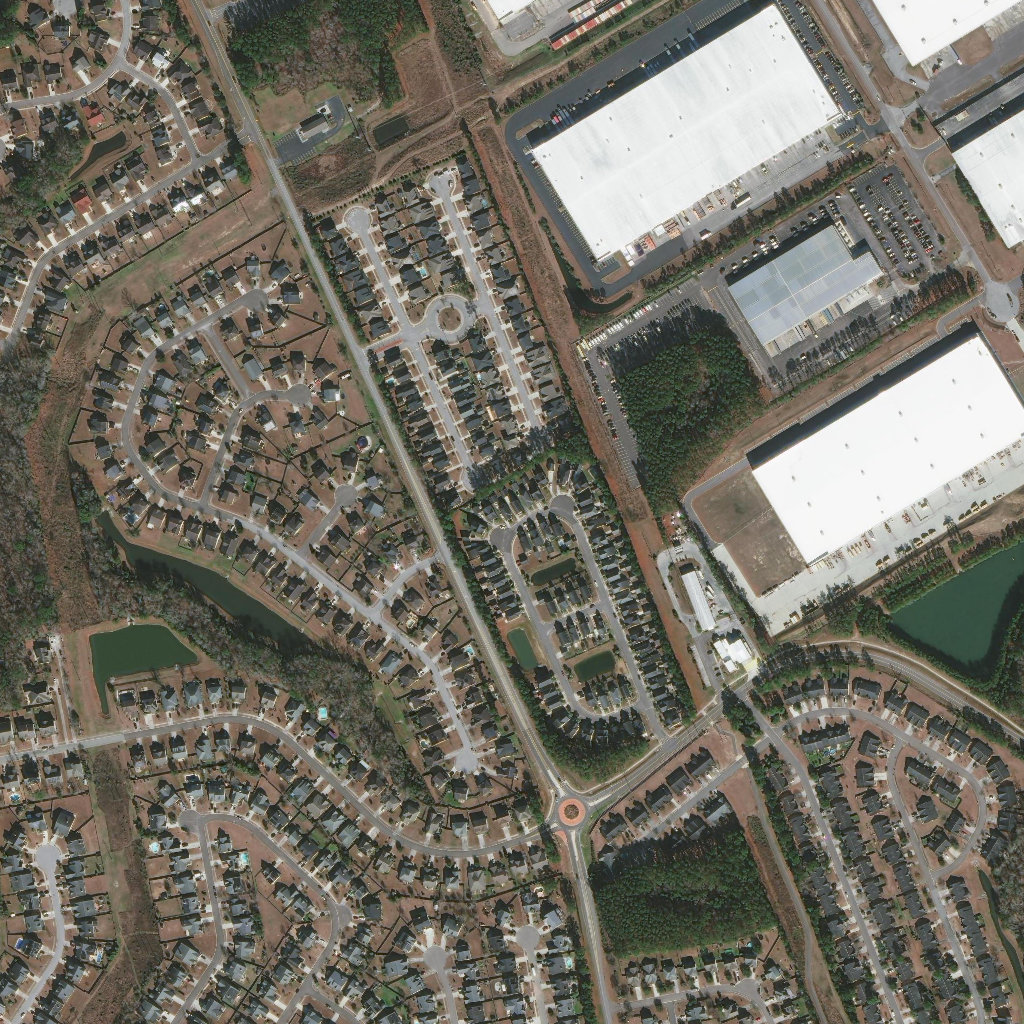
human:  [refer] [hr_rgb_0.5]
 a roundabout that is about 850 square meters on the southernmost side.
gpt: <box>[[53, 77, 57, 81, 0]]</box>

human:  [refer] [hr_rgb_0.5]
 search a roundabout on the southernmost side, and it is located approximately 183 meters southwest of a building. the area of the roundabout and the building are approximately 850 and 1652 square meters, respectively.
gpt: <box>[[53, 77, 57, 81, 0]]</box>

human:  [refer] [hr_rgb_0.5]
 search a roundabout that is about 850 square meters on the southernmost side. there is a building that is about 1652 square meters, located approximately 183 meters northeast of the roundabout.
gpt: <box>[[53, 77, 57, 81, 0]]</box>

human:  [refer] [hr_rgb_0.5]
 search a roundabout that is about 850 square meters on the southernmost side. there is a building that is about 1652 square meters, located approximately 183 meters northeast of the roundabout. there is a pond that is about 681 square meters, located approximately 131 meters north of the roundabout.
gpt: <box>[[53, 77, 57, 81, 0]]</box>